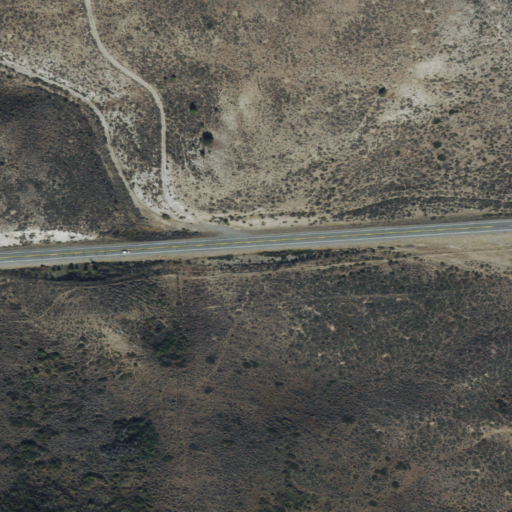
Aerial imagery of gap in Idaho named Windy Gap containing shrub, evergreen forest, low intensity development, open development, medium intensity development, and high intensity development